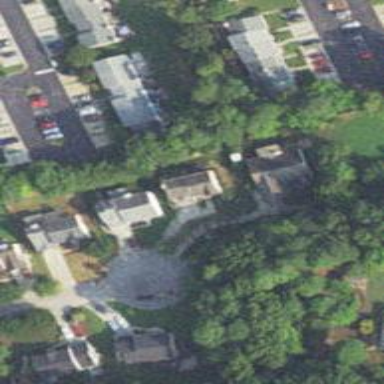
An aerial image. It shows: Driveway leading to service road.